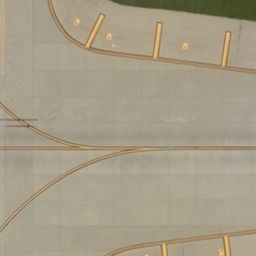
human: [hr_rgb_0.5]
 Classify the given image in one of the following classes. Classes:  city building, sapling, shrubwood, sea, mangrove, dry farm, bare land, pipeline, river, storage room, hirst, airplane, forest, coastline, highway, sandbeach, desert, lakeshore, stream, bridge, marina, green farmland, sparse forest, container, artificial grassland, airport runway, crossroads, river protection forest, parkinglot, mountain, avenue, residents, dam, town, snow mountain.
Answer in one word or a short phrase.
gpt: airport runway